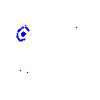
Particle: electron